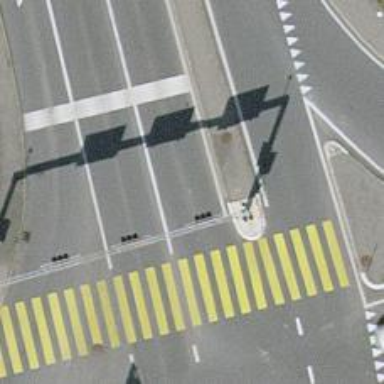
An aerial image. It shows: Road with traffic signals.